Question: I am developing a simple Android app which shows a dataset of flot numbers on a linechart.
I am using <URL> and thanks to it I am able to manage my custom linechart and its style.
However, I am trying to add a String Label in order to label both the domain (x-axes) and the range (y-axes) of my linechart, as shown in the picture below.

Any suggestions to do it using MPAndroidChart?
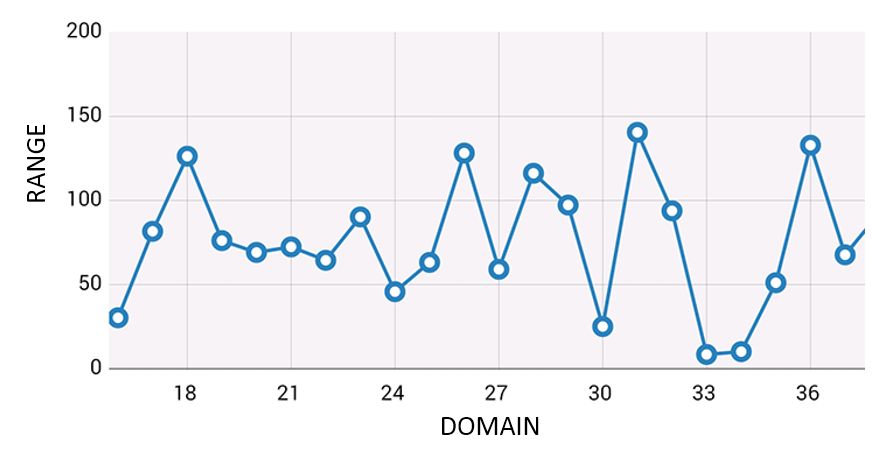
Answer: Actually, what I need it is not supported by the MPAndroidChart.
Hence the only way to do that is to define two 'TextView' for domain and range label respectively.
Moreover, in order to have the range label as shown in the above figure I suggest to see <URL> which explain how to design a vertical 'TextView'. It works for me.